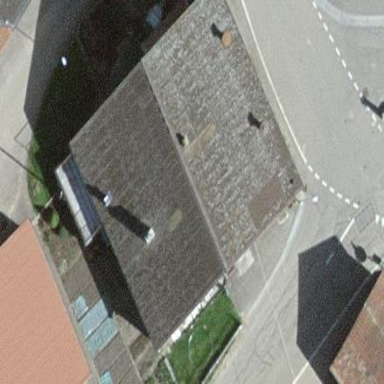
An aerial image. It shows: Farm building.